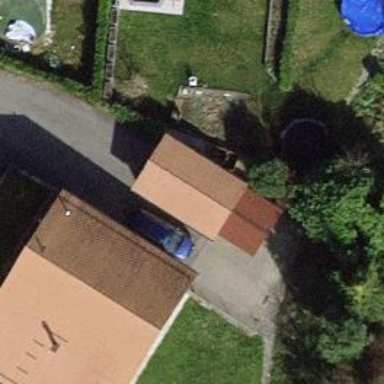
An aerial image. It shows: Garage building.